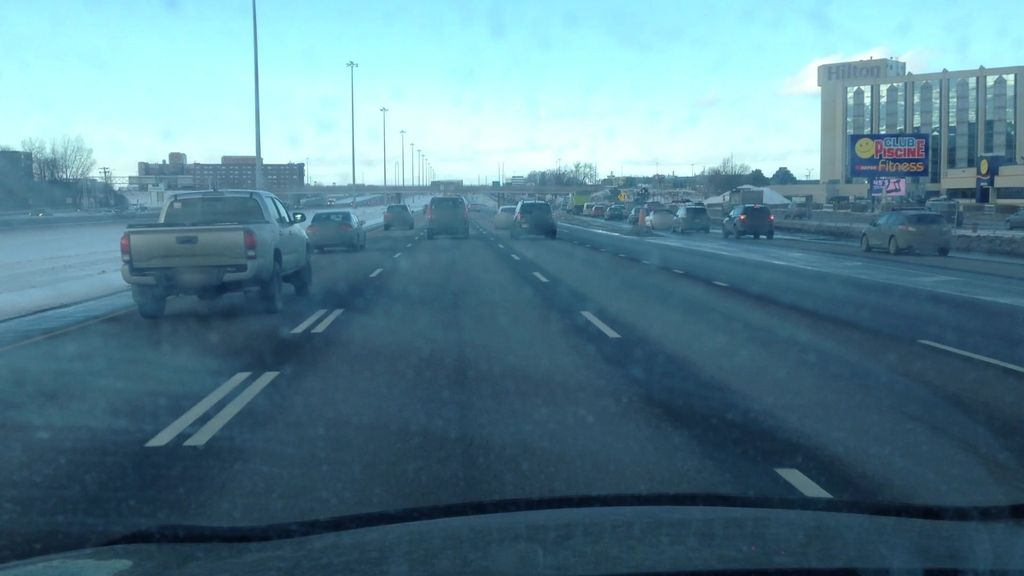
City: montreal